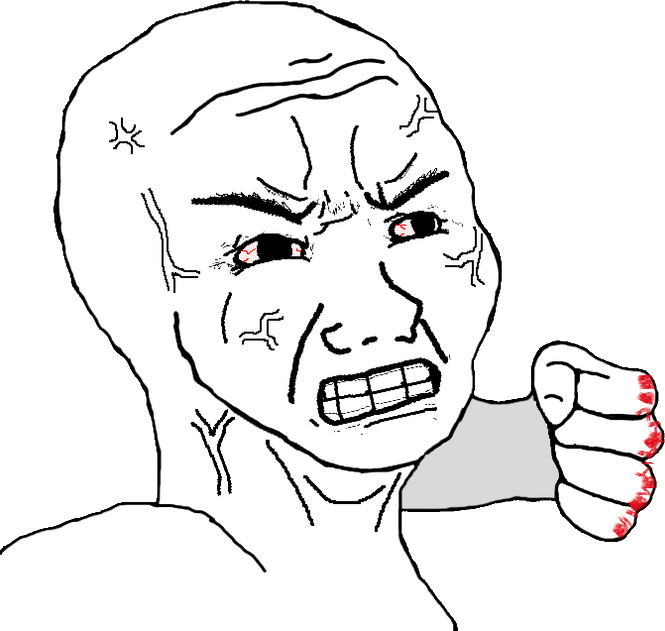
Label: 5_Smugjak